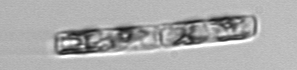
Label: Guinardia_delicatula